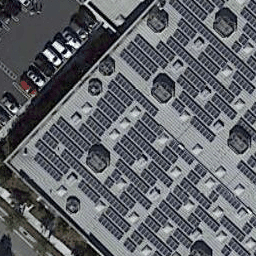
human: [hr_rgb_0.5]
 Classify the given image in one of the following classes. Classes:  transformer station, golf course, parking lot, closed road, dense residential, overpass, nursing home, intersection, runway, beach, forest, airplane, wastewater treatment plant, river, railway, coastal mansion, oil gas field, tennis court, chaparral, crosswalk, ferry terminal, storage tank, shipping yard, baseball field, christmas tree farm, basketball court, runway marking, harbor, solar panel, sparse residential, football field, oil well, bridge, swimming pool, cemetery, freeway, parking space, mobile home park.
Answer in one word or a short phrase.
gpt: solar panel